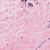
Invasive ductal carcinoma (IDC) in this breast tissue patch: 0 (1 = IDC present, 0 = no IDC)